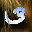
Label: 3